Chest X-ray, PA view. Patient: 44 years old, sex F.
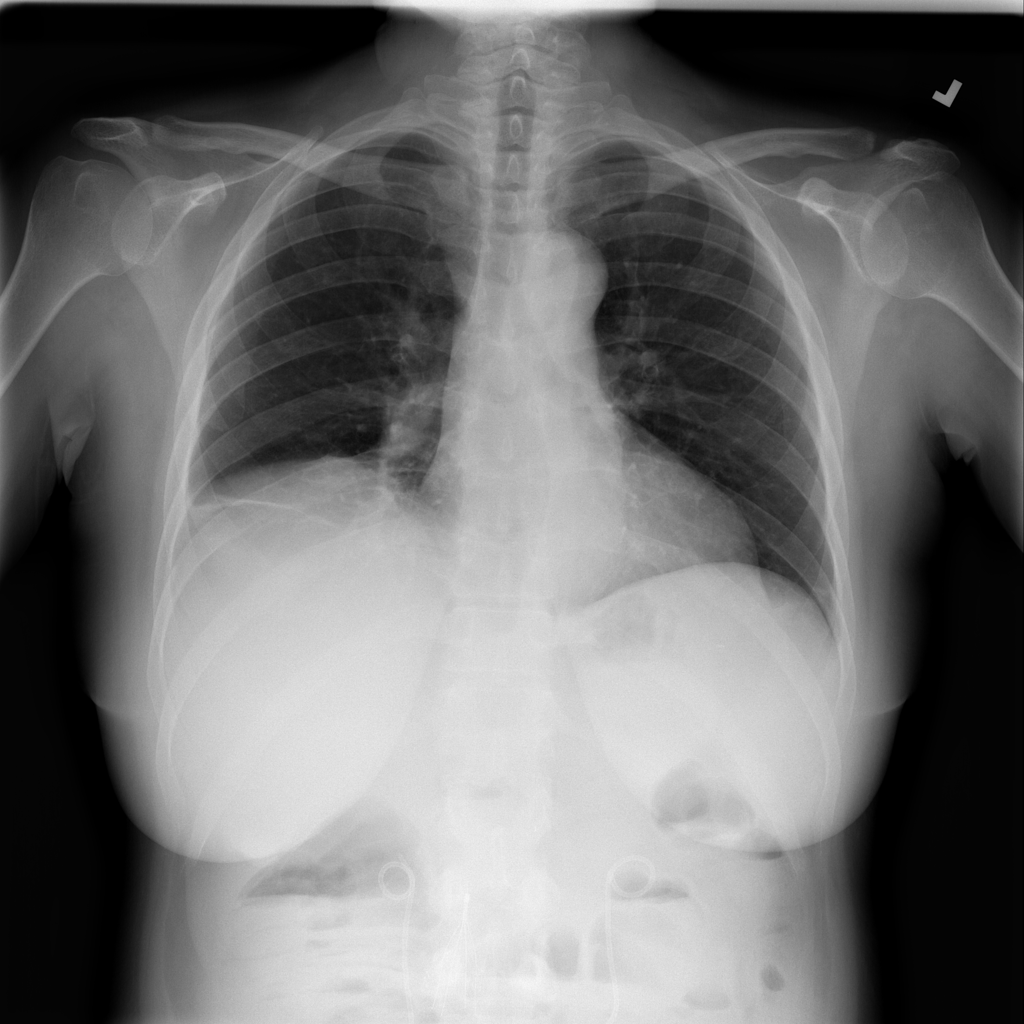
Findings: Atelectasis